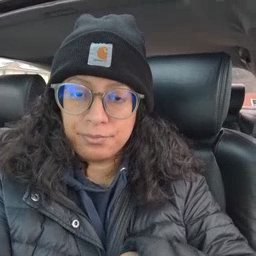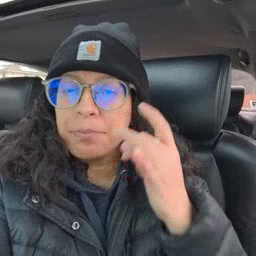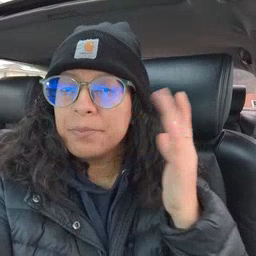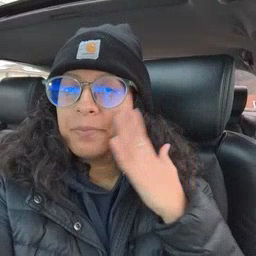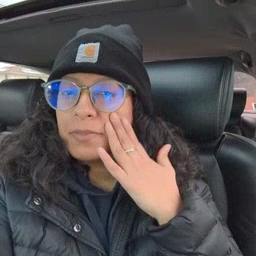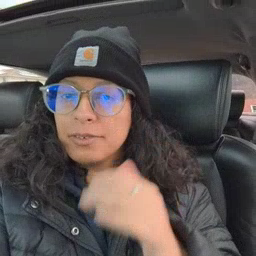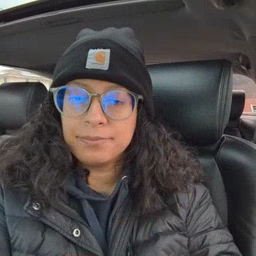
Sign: bee